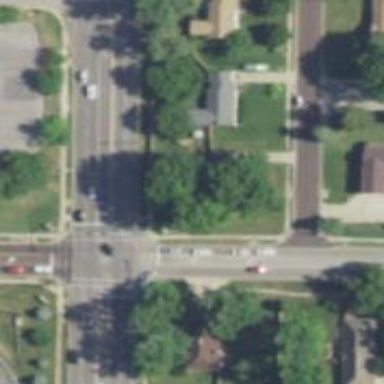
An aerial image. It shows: Solid stop line on the road marking.